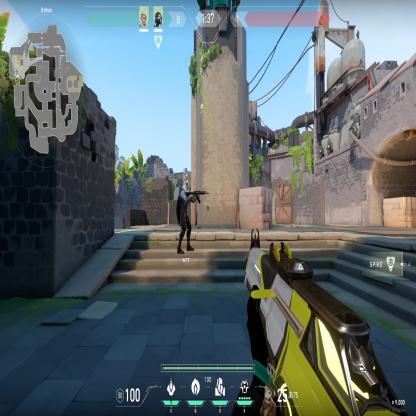
Label: teammate